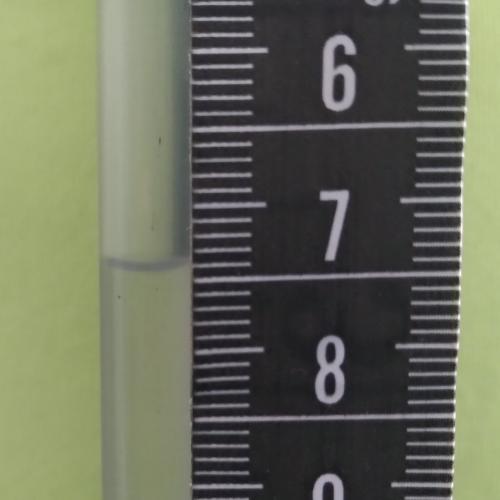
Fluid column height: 7.4 cm